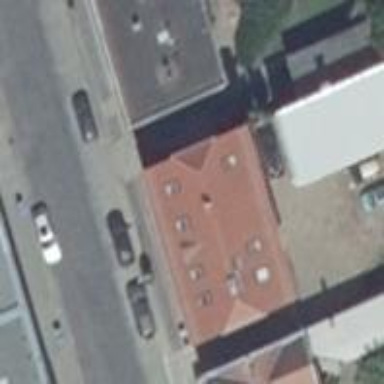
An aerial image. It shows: Building featuring apartments with half-hipped roof.